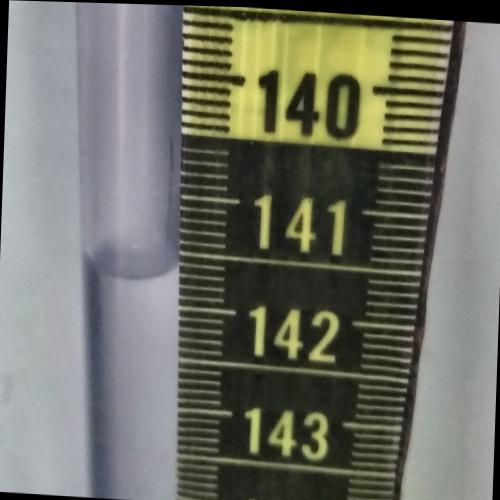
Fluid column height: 141.7 cm